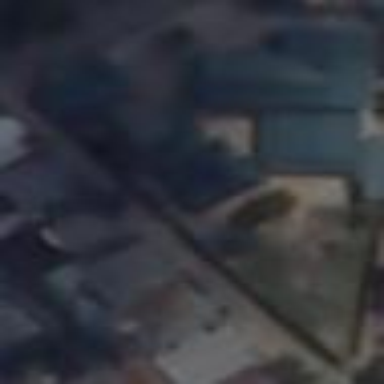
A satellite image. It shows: Religious site.